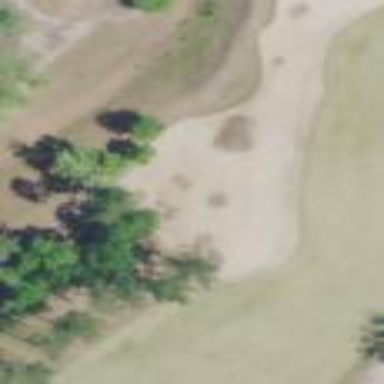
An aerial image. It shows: Sandy area is golf bunker.